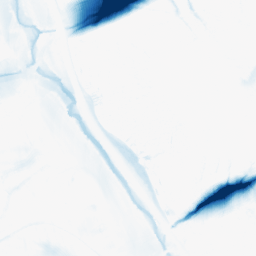
Category: morphological
Decomposition family: morphological_ellipse
Decomposition parameters: operation: closing
width: 50
height: 20
Upsampling method: regularized
Upsampling parameters: scale: 4
lambda_reg: 0.01
Upsampling scale: 4